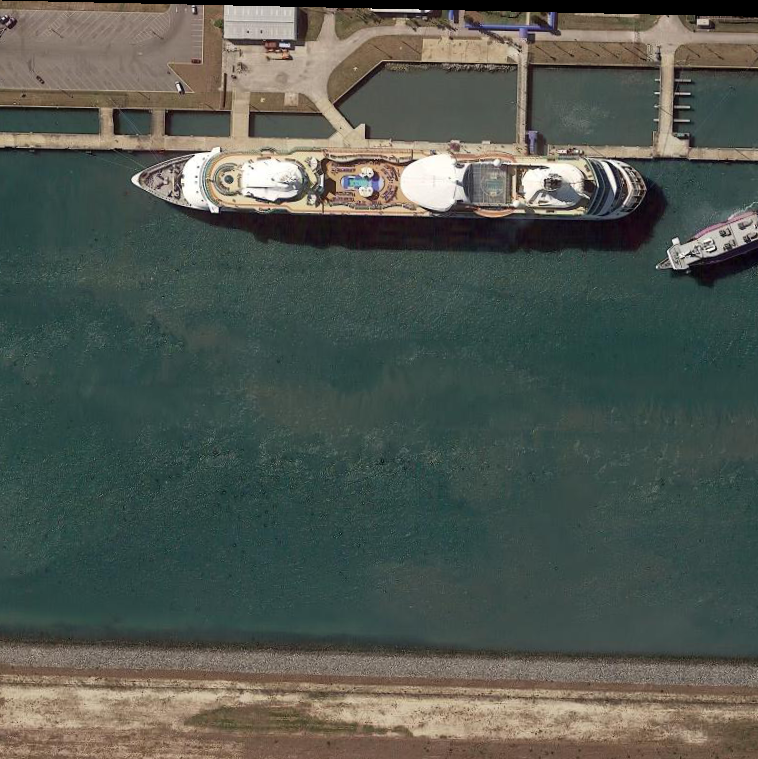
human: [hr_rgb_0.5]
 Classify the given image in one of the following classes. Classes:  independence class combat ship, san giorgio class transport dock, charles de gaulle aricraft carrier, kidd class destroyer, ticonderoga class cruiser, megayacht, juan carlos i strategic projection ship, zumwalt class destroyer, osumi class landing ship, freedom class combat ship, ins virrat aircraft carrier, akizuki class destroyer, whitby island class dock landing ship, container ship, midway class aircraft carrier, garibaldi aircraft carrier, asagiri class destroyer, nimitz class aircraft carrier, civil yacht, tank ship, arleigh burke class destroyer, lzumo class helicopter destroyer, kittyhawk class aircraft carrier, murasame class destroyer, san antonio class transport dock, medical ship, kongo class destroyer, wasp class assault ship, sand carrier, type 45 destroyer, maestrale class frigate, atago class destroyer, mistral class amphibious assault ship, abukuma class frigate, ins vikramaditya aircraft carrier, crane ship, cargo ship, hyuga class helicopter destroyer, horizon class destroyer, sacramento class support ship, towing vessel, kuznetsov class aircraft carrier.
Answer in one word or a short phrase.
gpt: Megayacht